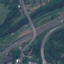
Land use / land cover class: Highway